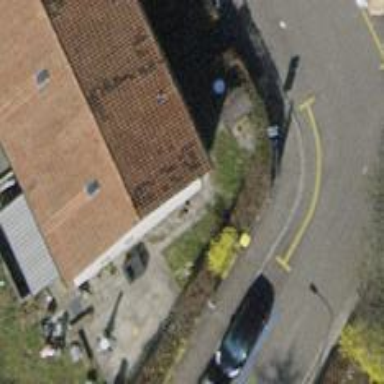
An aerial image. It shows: Post box.